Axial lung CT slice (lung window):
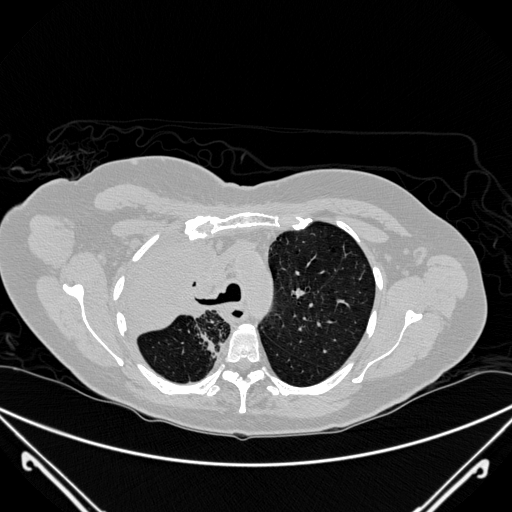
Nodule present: no